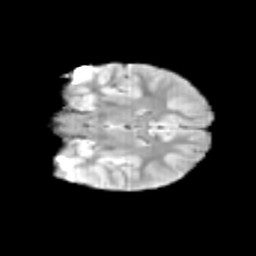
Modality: T2w
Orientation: coronal
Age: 9
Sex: female
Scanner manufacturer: siemens
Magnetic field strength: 3 T
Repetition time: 3.8 s
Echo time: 0.07 s